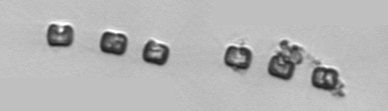
Label: Thalassiosira_TAG_external_detritus